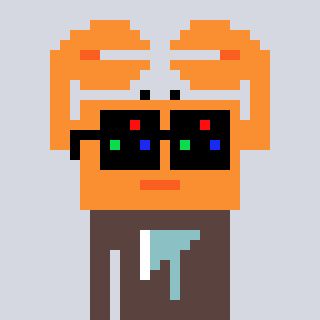
a pixel art character with square black sunglasses, a crab-shaped head and a darkbrown-colored body on a cool background